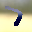
Label: 7